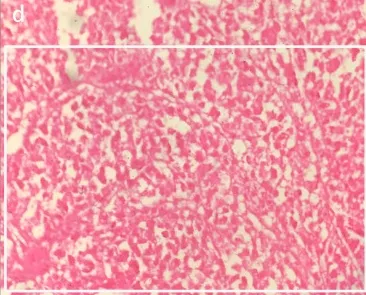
Presentation of two downstaged patients with HCC. (D) Pathological examination confirmed that the PVTT was completely necrotic (x400); the necrotic region is shown in a white rectangle.
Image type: pathology (h&e)